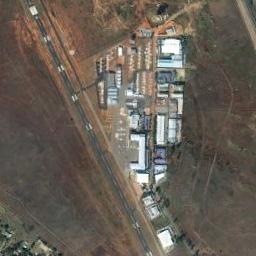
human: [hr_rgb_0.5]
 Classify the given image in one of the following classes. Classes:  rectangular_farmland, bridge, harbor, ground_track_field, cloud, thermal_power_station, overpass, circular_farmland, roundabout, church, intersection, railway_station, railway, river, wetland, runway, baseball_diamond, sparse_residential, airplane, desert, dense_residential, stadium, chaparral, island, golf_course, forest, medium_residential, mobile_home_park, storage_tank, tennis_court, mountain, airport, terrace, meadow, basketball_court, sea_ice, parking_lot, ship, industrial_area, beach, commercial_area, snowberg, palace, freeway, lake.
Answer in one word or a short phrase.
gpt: airport